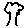
Label: tree